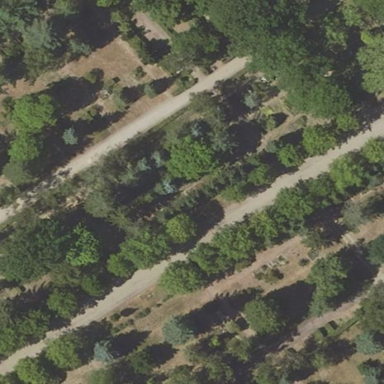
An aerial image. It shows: Graveyard.